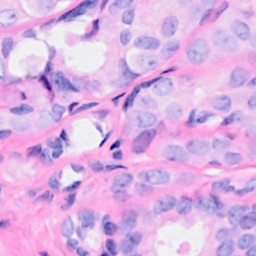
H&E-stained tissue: Breast